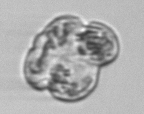
Label: Karenia